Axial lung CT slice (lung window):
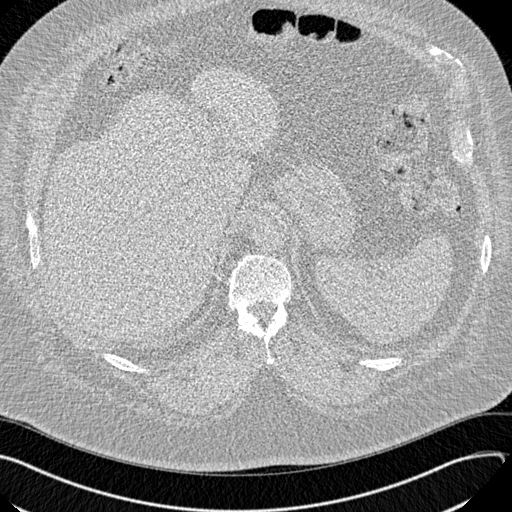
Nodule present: no